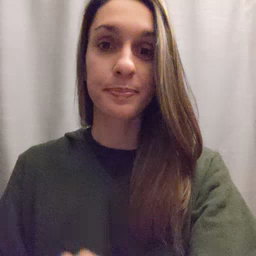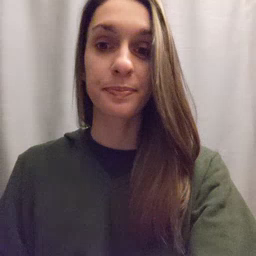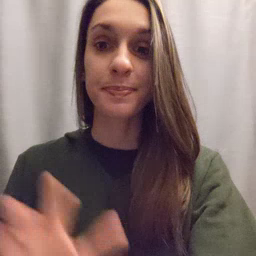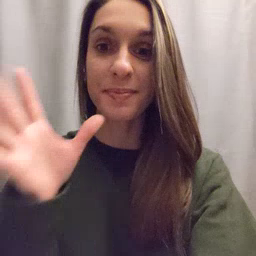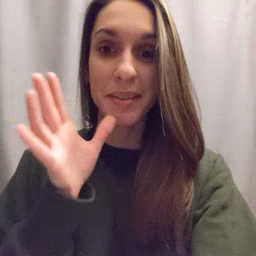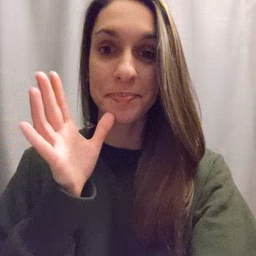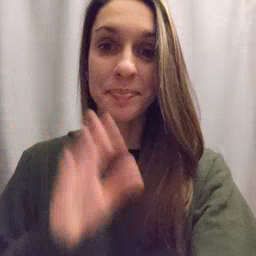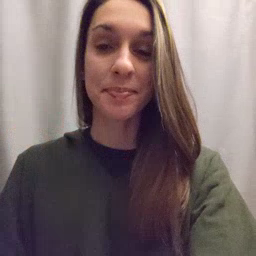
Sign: mom